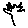
Label: flower